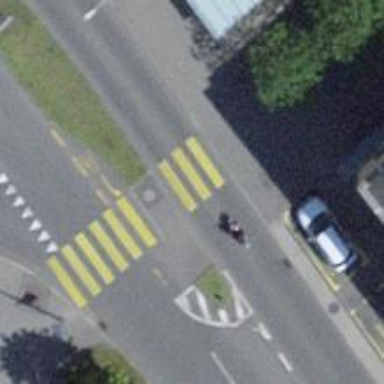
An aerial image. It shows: Kerb serving as barrier.